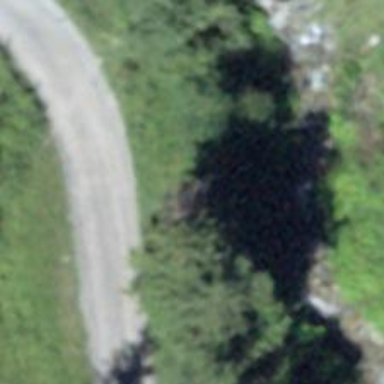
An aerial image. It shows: Gravel track.